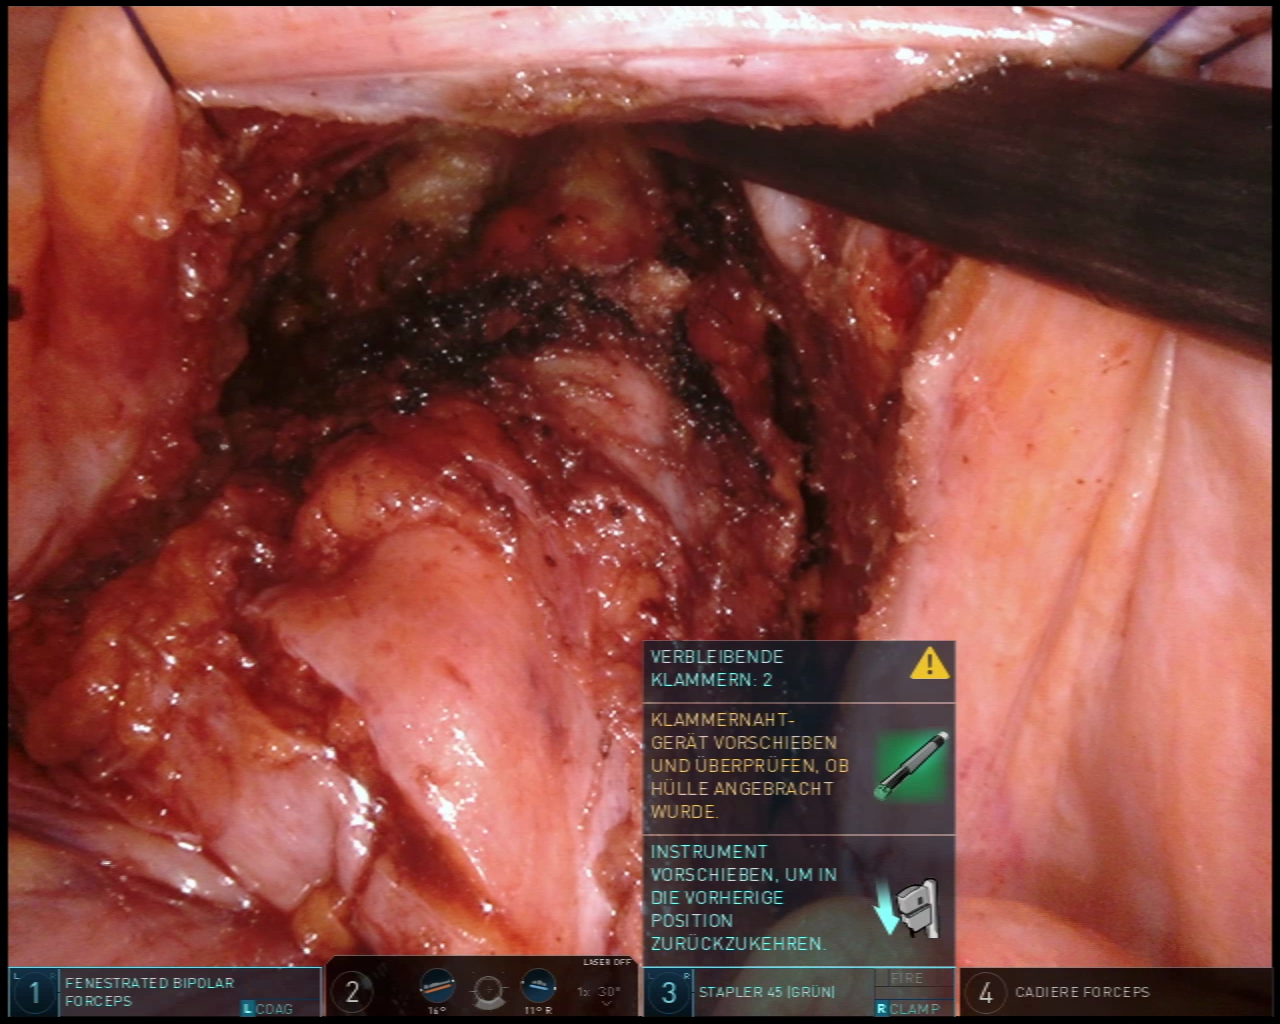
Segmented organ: vesicular_glands
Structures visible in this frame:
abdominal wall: no
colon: no
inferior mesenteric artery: no
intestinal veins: no
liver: no
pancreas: no
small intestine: no
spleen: no
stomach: no
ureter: no
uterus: no
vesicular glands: yes